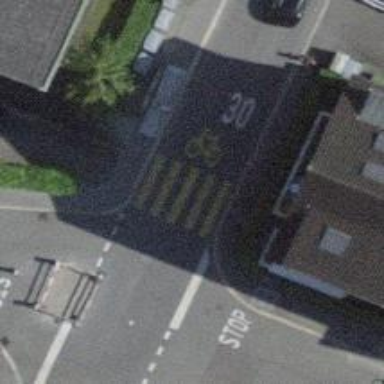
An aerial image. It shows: Kerb serving as barrier.